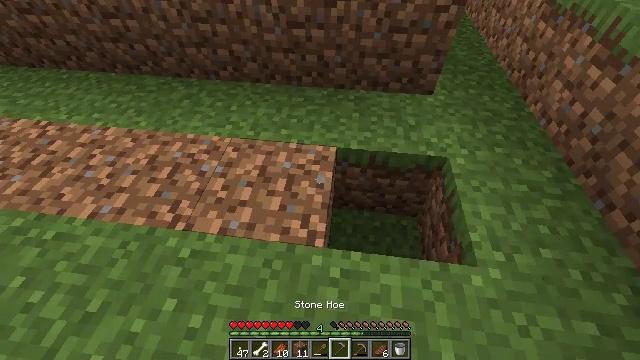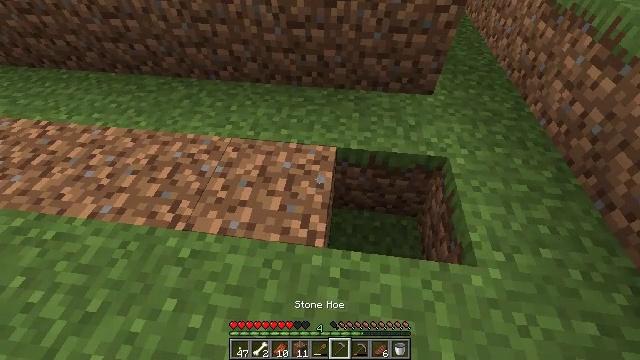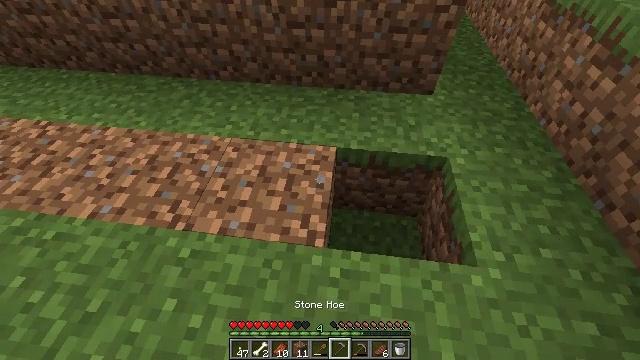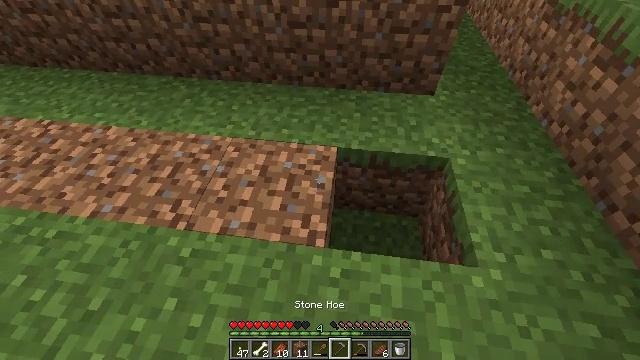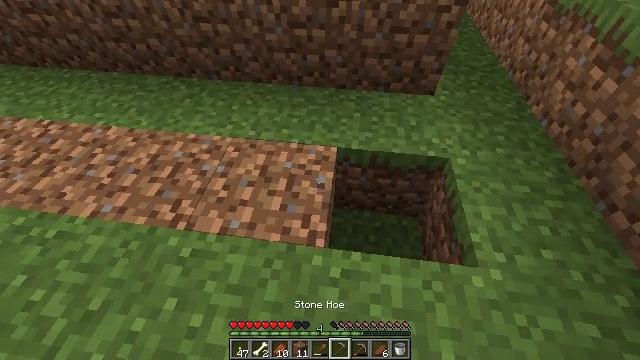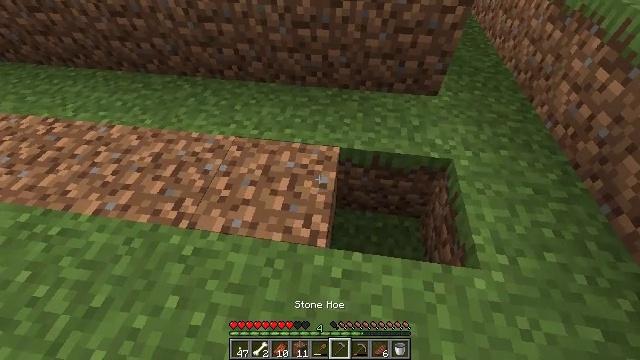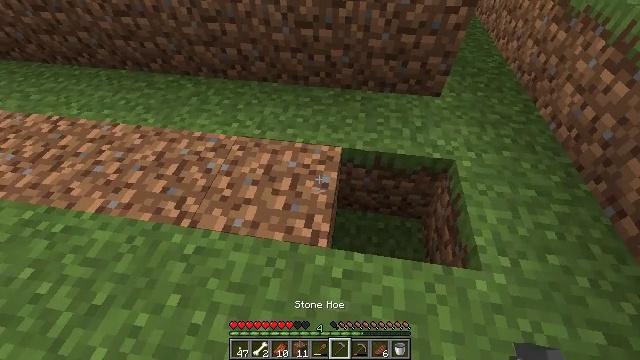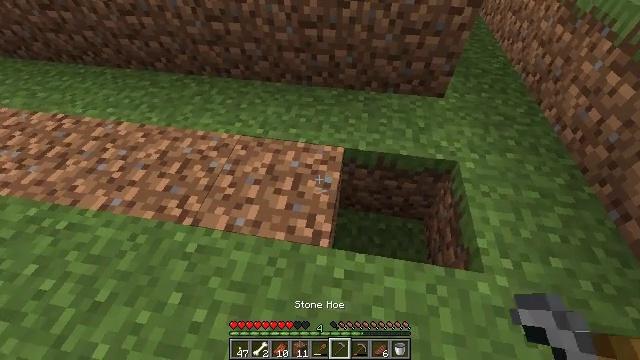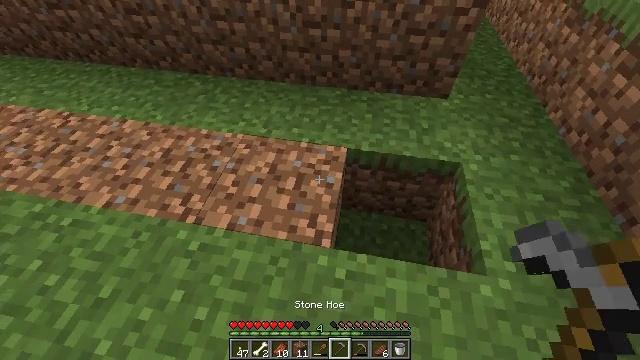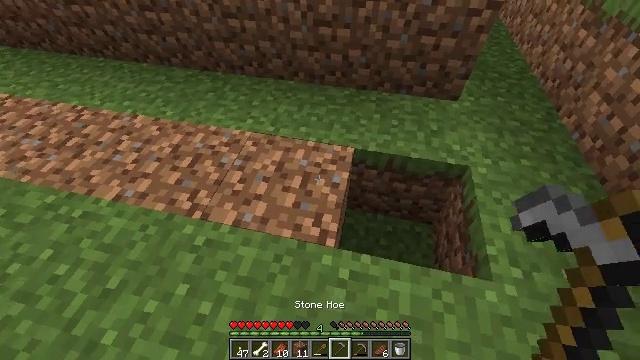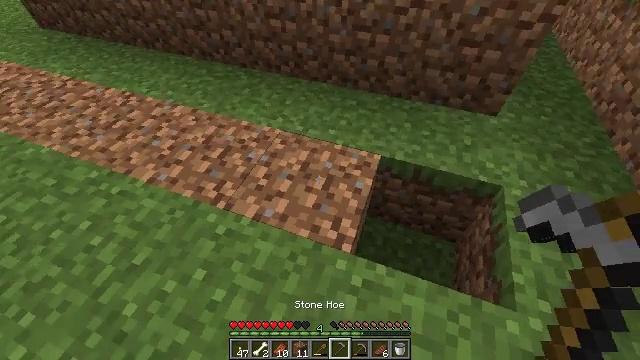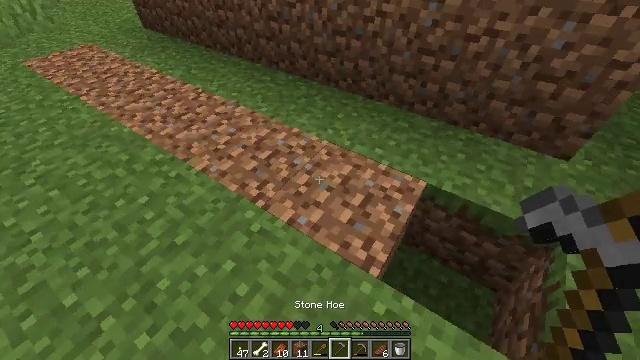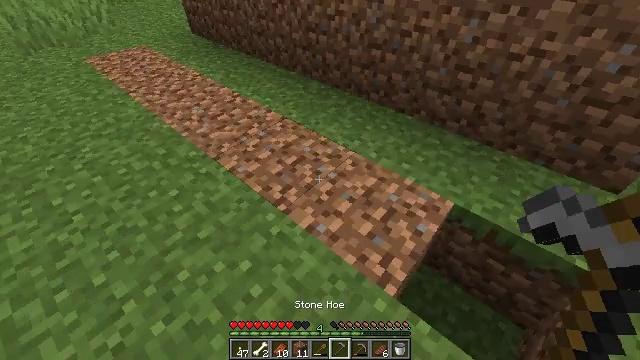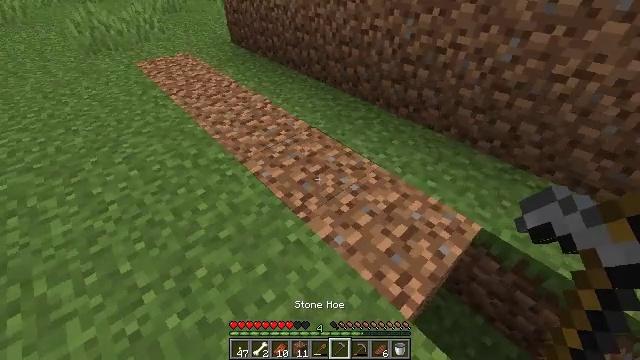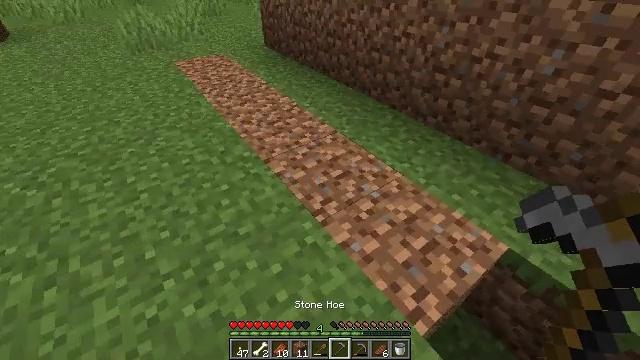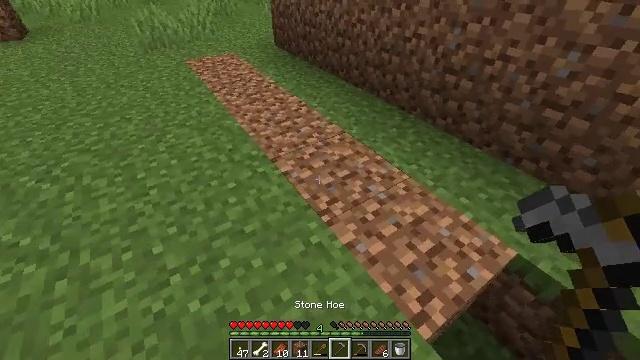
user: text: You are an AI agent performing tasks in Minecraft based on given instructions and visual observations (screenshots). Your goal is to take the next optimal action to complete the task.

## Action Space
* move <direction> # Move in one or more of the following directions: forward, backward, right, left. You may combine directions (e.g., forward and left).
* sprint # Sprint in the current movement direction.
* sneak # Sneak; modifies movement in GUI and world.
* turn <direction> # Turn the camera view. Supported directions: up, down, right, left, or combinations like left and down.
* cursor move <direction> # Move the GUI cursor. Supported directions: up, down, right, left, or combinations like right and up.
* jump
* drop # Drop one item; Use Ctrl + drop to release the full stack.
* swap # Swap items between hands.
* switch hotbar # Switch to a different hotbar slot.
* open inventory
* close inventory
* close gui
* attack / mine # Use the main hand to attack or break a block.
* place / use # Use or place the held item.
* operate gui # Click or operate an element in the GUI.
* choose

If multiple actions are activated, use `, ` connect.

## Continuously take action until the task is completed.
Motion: motion action
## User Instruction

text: Collect dirt by holding left button.
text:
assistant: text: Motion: switch to hotbar 6
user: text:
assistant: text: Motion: no_op
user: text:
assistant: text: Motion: no_op
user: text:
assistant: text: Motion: no_op
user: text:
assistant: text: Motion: no_op
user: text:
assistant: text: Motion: no_op
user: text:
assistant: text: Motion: no_op
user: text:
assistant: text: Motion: no_op
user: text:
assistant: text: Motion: turn left
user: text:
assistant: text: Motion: turn left
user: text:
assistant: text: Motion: turn left and up
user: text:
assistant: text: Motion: turn left and up
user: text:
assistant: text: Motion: turn left and up
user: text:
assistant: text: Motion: turn left
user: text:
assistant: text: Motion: turn left
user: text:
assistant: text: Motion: turn left
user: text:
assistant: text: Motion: turn left
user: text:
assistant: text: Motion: turn left and up
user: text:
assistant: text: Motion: no_op
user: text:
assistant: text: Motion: no_op
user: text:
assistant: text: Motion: turn right
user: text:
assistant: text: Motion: turn right
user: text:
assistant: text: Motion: turn right
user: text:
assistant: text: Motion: turn right
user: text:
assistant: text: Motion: turn right
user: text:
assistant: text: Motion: no_op
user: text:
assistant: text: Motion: turn right and down
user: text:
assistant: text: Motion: turn right and down
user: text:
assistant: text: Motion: turn right and down
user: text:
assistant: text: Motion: turn right